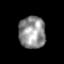
Tissue: skin
Cell type: Myeloid cells
Senescence score: 0.7304
Nuclear area (px): 838
Mean DAPI intensity: 145.726